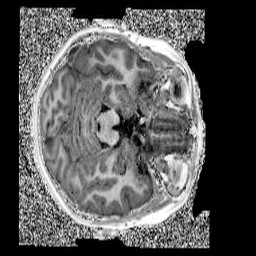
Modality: UNIT1
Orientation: axial
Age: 10
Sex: female
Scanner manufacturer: siemens
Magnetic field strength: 3 T
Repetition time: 4 s
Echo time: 0.00299 s